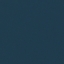
Land use / land cover class: SeaLake